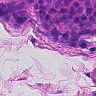
Metastatic tissue present: yes